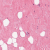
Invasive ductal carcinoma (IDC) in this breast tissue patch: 0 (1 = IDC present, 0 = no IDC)